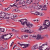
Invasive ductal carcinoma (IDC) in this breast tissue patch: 1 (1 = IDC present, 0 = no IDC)